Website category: jobs
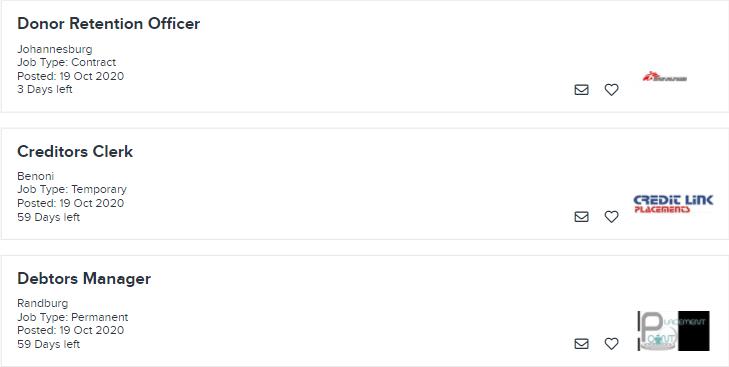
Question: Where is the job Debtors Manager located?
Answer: Randburg

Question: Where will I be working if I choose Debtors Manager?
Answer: Randburg

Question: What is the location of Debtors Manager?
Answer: Randburg

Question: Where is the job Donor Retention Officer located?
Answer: Johannesburg

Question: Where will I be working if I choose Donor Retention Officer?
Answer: Johannesburg

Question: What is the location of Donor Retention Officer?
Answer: Johannesburg

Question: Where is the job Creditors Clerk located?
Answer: Benoni

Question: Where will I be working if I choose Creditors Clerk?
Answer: Benoni

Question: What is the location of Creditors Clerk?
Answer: Benoni

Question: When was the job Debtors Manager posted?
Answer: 19 Oct 2020

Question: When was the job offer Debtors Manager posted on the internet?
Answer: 19 Oct 2020

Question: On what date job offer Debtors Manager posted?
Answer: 19 Oct 2020

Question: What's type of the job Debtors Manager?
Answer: Job Type: Permanent

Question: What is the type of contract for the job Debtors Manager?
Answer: Job Type: Permanent

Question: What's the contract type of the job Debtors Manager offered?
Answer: Job Type: Permanent

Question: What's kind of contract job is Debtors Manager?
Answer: Job Type: Permanent

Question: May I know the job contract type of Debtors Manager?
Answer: Job Type: Permanent

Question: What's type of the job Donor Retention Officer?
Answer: Job Type: Contract

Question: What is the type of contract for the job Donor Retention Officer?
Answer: Job Type: Contract

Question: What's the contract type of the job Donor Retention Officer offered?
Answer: Job Type: Contract

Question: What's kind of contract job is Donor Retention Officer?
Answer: Job Type: Contract

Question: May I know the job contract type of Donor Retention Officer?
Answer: Job Type: Contract

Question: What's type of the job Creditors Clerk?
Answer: Job Type: Temporary

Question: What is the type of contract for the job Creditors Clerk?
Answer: Job Type: Temporary

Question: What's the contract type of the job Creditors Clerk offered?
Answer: Job Type: Temporary

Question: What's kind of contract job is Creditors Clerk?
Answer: Job Type: Temporary

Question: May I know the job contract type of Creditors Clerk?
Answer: Job Type: Temporary

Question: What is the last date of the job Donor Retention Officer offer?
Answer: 3 Days left

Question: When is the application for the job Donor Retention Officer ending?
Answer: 3 Days left

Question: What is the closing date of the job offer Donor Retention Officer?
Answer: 3 Days left

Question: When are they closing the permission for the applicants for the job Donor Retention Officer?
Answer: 3 Days left

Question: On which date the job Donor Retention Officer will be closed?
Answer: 3 Days left

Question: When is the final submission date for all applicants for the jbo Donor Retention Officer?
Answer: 3 Days left

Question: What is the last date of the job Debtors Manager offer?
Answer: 59 Days left

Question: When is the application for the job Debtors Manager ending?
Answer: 59 Days left

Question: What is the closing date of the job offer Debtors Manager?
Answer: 59 Days left

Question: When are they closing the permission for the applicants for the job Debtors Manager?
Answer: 59 Days left

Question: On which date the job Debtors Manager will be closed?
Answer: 59 Days left

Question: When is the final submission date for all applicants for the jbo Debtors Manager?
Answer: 59 Days left

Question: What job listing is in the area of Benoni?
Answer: Creditors Clerk

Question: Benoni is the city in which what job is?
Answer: Creditors Clerk

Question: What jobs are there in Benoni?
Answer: Creditors Clerk

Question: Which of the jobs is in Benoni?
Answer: Creditors Clerk

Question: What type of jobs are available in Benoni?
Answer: Creditors Clerk

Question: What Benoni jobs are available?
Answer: Creditors Clerk

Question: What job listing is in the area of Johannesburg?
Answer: Donor Retention Officer

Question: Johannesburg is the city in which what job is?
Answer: Donor Retention Officer

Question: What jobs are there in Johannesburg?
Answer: Donor Retention Officer

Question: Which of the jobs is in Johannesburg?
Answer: Donor Retention Officer

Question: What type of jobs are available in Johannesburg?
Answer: Donor Retention Officer

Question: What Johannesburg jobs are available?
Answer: Donor Retention Officer

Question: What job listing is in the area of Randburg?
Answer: Debtors Manager

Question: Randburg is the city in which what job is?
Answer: Debtors Manager

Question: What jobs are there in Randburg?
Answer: Debtors Manager

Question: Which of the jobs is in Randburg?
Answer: Debtors Manager

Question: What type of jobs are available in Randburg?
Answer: Debtors Manager

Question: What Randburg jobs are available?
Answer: Debtors Manager